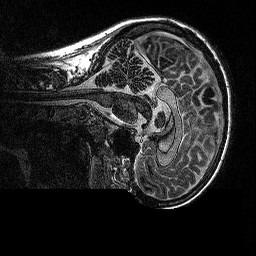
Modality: MP2RAGE
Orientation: sagittal
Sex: female
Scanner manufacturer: siemens
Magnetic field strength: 3 T
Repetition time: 5 s
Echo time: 0.00292 s